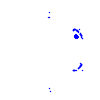
Particle: pion